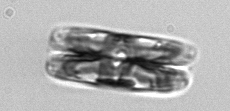
Label: pennate_morphotype1